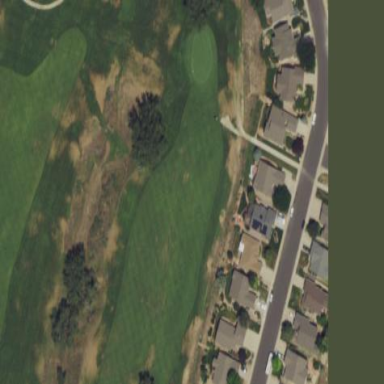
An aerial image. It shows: Grassy area designated as golf fairway.